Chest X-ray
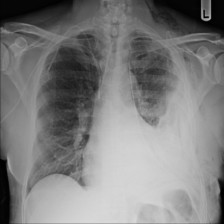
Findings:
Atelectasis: negative
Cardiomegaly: negative
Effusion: negative
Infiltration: negative
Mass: negative
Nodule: negative
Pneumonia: negative
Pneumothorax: negative
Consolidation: negative
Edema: negative
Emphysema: positive
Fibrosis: negative
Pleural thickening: positive
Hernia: negative